Question: I was attempting to run both node and apache on a c9.io web server VM. I had used the c9.io phyMyAdmin install <URL>, which configures the local MySQL instance, installs then restarts apache. phpMyAdmin can be accessed fine at 'https://workspaceName-workspaceOwner.c9.io/phpMyAdmin' however, I now cannot stop apache from running, taking up the env.PORT assigned by c9.
Response from root request:

When node runs:
'''
events.js:72
throw er; // Unhandled 'error' event
^
Error: listen EADDRINUSE
'''
My attempts at stopping the apache process:
From Tools -> Process list -> search for apache and force kill - no effect
From the terminal:
'''
/etc/init.d/apache2 stop
'''
> -
'''
apachectl stop
'''
> httpd (pid 20190?) not running
'''
service apache2 stop
'''
> -
'''
ps au | grep apache
'''
> ubuntu 22910 0.0 0.0 10552 880 pts/3 S+ 06:30 0:00 grep
--color=auto apache
'''
kill -9 22910
'''
> bash: kill: (22910) - No such process
'''
kill -9 'ps au | grep apache | awk '{print $2}''
'''
> bash: kill: (22926) - No such process
'''
killall apache2
'''
> apache2(20190): Operation not permitted
As c9.io do not give su access to the VM or allow us to restart the VM does anyone have any other possible way to resolve this? I'd also like to switch between running node and apache quickly (as both isn't possible) to use phpMyAdmin as I cannot connect with MySQL Workbench. Any assistance or advice appreciated.
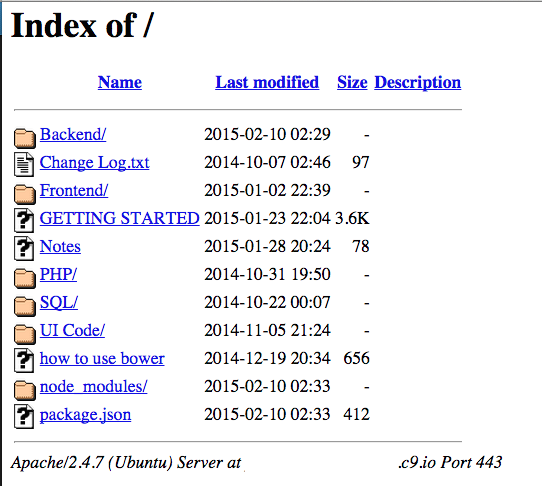
Answer: You can kill the apache2 process by typing: 'sudo killall -9 apache2' into the terminal. Also, on Cloud9, 'apachectl start' and 'apachectl stop' are the only recommended ways to start/stop the apache server.
Btw, you can restart your workspace by clicking on the stats menu item on the right and clicking the 'Restart' button in the dropdown. Did that not work for you?
To switch between the two, you can probably make a shell script to do that, but another idea could be to use apache to act as a proxy to your node app. I haven't tried this myself, but maybe the following could help:
<URL>
Hope this helps